Interaction volume radius: 5 \u00c5
Interaction volume height: 25 \u00c5
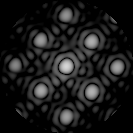
Disorder parameter: 0.06822